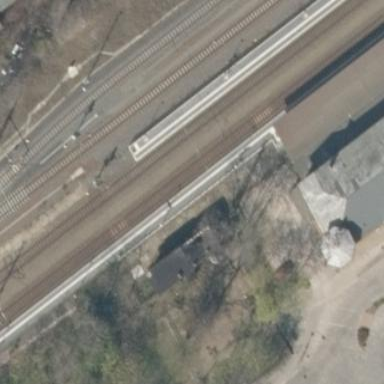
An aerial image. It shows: Platform at the railway station with shelter for public transport.